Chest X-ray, AP view. Patient: 60 years old, sex F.
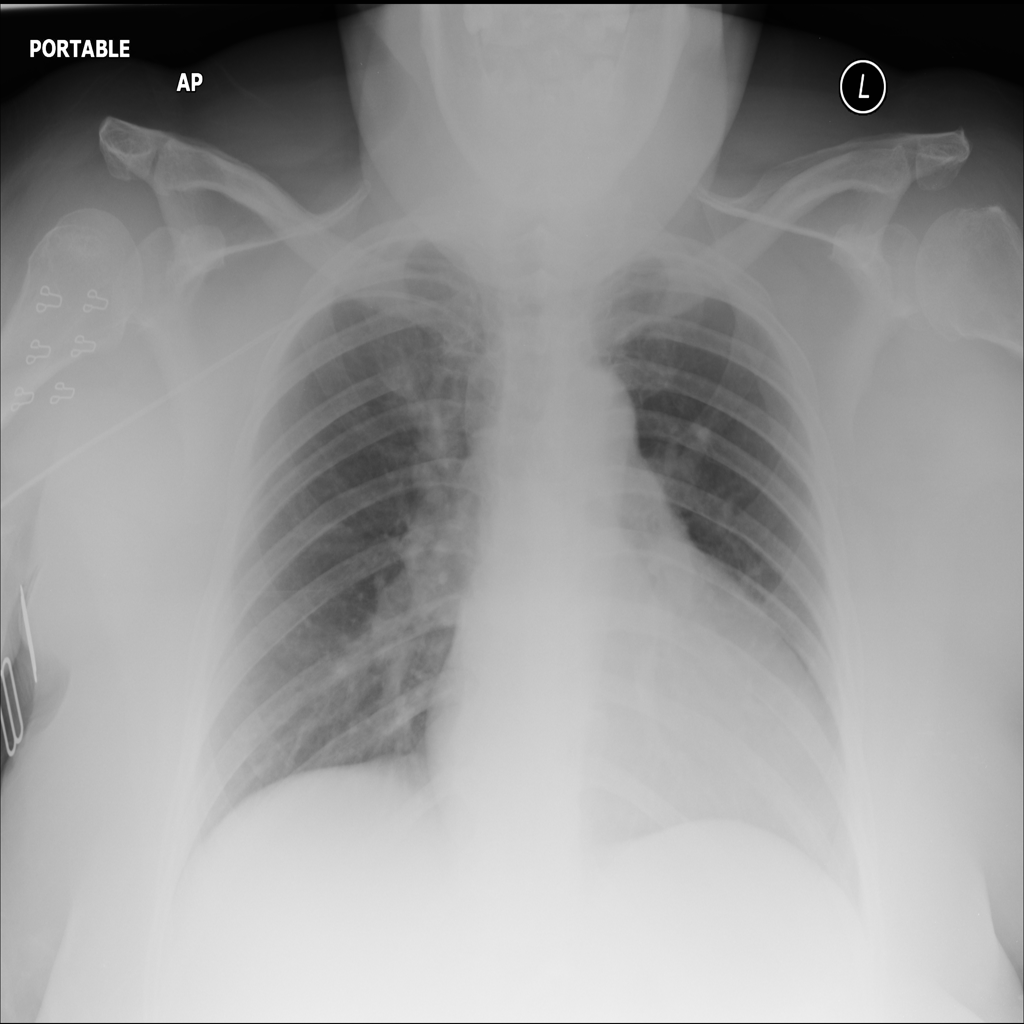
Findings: No Finding